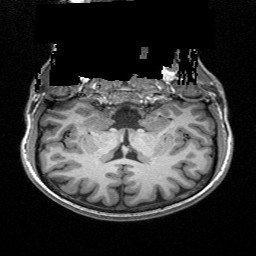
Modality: T1w
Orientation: sagittal